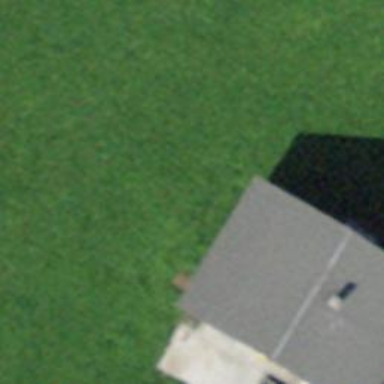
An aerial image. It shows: Farm building.